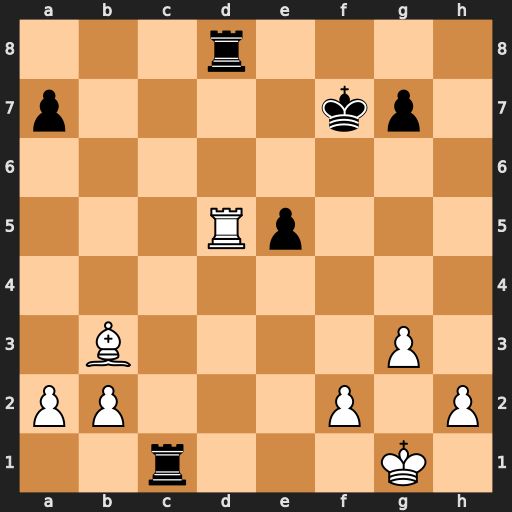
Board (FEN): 3r4/p4kp1/8/3Rp3/8/1B4P1/PP3P1P/2r3K1
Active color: w
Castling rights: -
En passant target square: -
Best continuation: Rd1+ Kf6 Rxc1